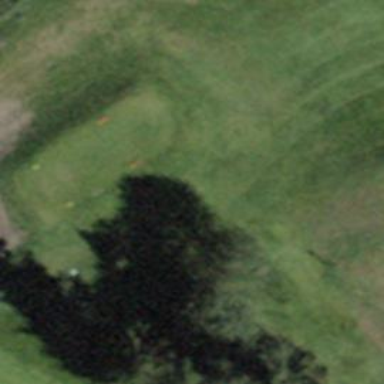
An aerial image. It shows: Grass area designated as golf tee.